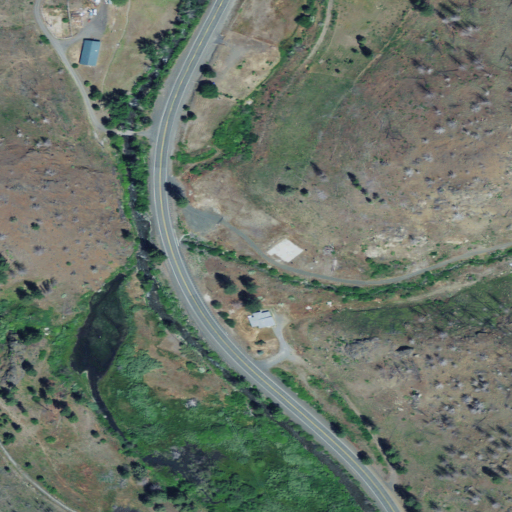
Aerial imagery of valley in Oregon named Sheep Gulch containing shrub, grassland, open development, evergreen forest, low intensity development, herbaceous wetlands, woody wetlands, and medium intensity development